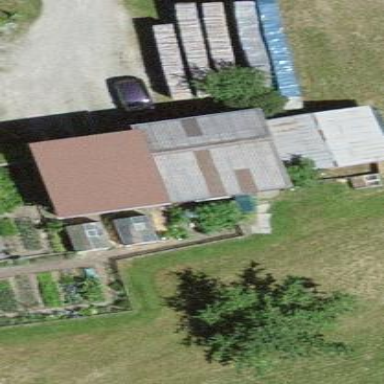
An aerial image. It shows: Rural barn.